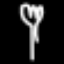
Label: fork